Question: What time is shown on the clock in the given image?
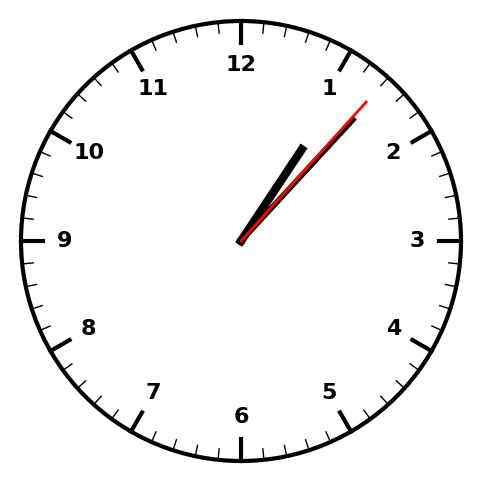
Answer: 01:07:07